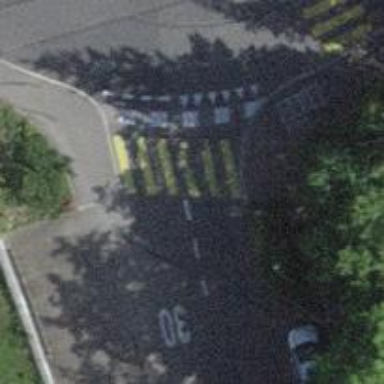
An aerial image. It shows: Kerb barrier.